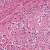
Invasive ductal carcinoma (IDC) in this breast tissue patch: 0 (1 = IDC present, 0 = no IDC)